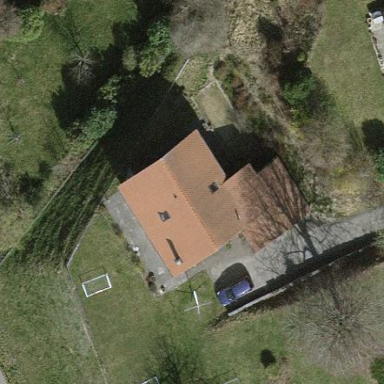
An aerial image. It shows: Simple and straightforward house.